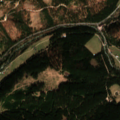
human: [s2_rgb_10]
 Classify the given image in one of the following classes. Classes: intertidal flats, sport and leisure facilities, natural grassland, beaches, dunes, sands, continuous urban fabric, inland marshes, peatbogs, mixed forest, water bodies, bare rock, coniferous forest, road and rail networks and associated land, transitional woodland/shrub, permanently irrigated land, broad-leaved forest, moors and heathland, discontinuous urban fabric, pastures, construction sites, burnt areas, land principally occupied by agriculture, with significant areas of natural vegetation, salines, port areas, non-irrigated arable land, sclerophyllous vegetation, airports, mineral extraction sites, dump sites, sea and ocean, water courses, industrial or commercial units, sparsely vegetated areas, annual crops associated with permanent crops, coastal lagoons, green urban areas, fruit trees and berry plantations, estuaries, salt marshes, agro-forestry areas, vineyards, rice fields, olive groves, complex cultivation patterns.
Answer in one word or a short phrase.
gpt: pastures, coniferous forest, mixed forest, natural grassland